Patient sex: F
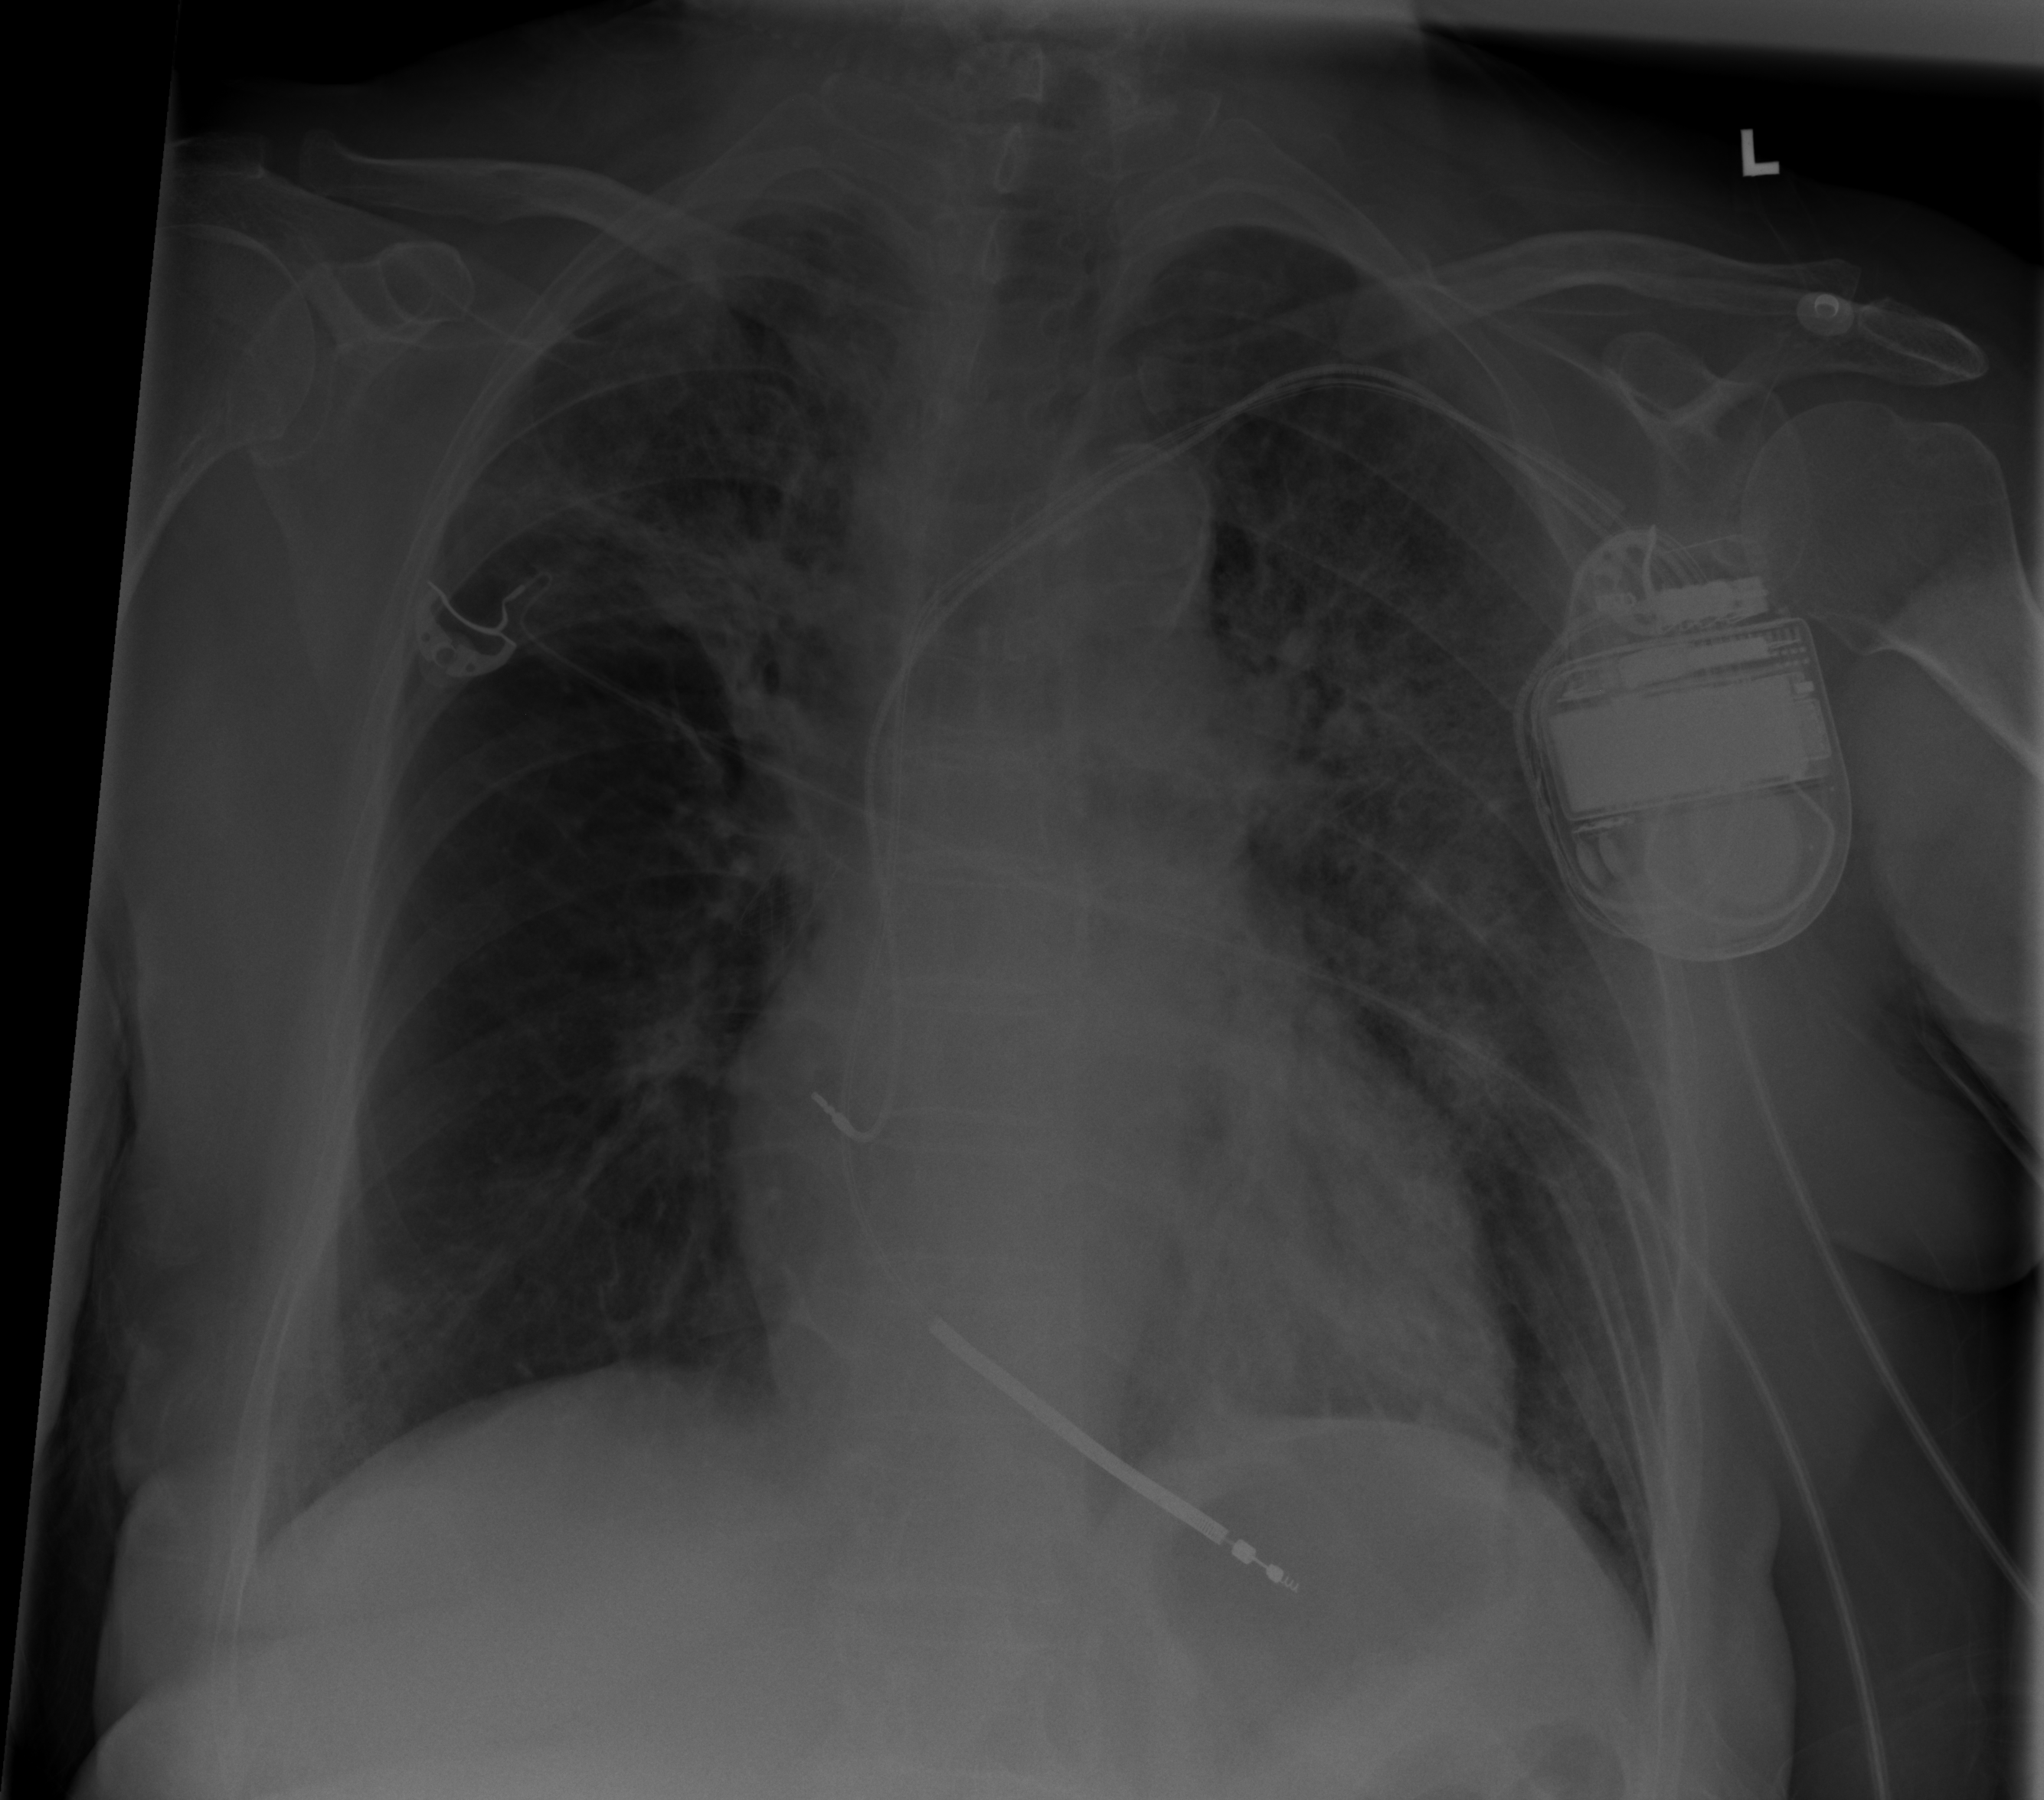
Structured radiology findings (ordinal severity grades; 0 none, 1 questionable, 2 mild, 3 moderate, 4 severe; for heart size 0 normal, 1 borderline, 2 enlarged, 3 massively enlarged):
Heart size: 1
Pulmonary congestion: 0
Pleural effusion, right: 0
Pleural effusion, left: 0
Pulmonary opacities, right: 2
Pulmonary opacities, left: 3
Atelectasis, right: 0
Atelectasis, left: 0